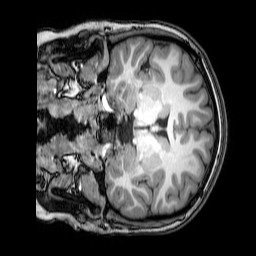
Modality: T1w
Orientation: coronal
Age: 19
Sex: female